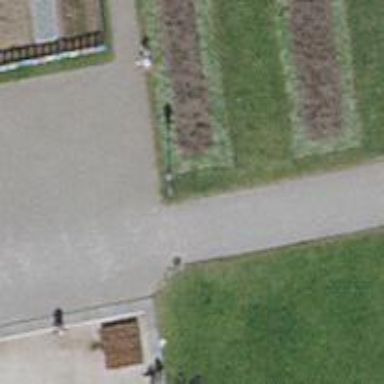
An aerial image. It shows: Footway with surface of fine gravel.